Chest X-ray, PA view. Patient: 60 years old, sex M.
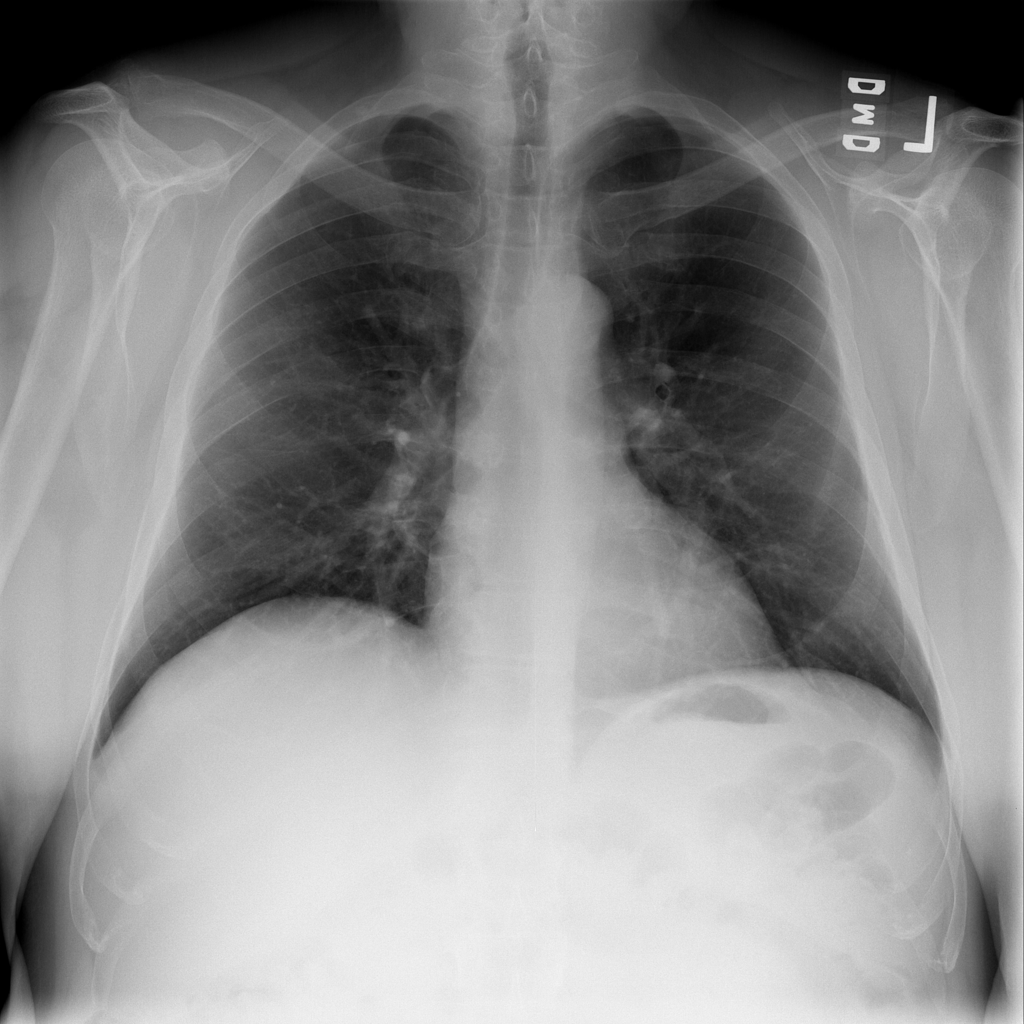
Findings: No Finding